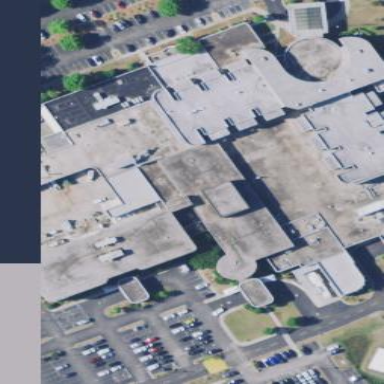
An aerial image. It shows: Hospital building.